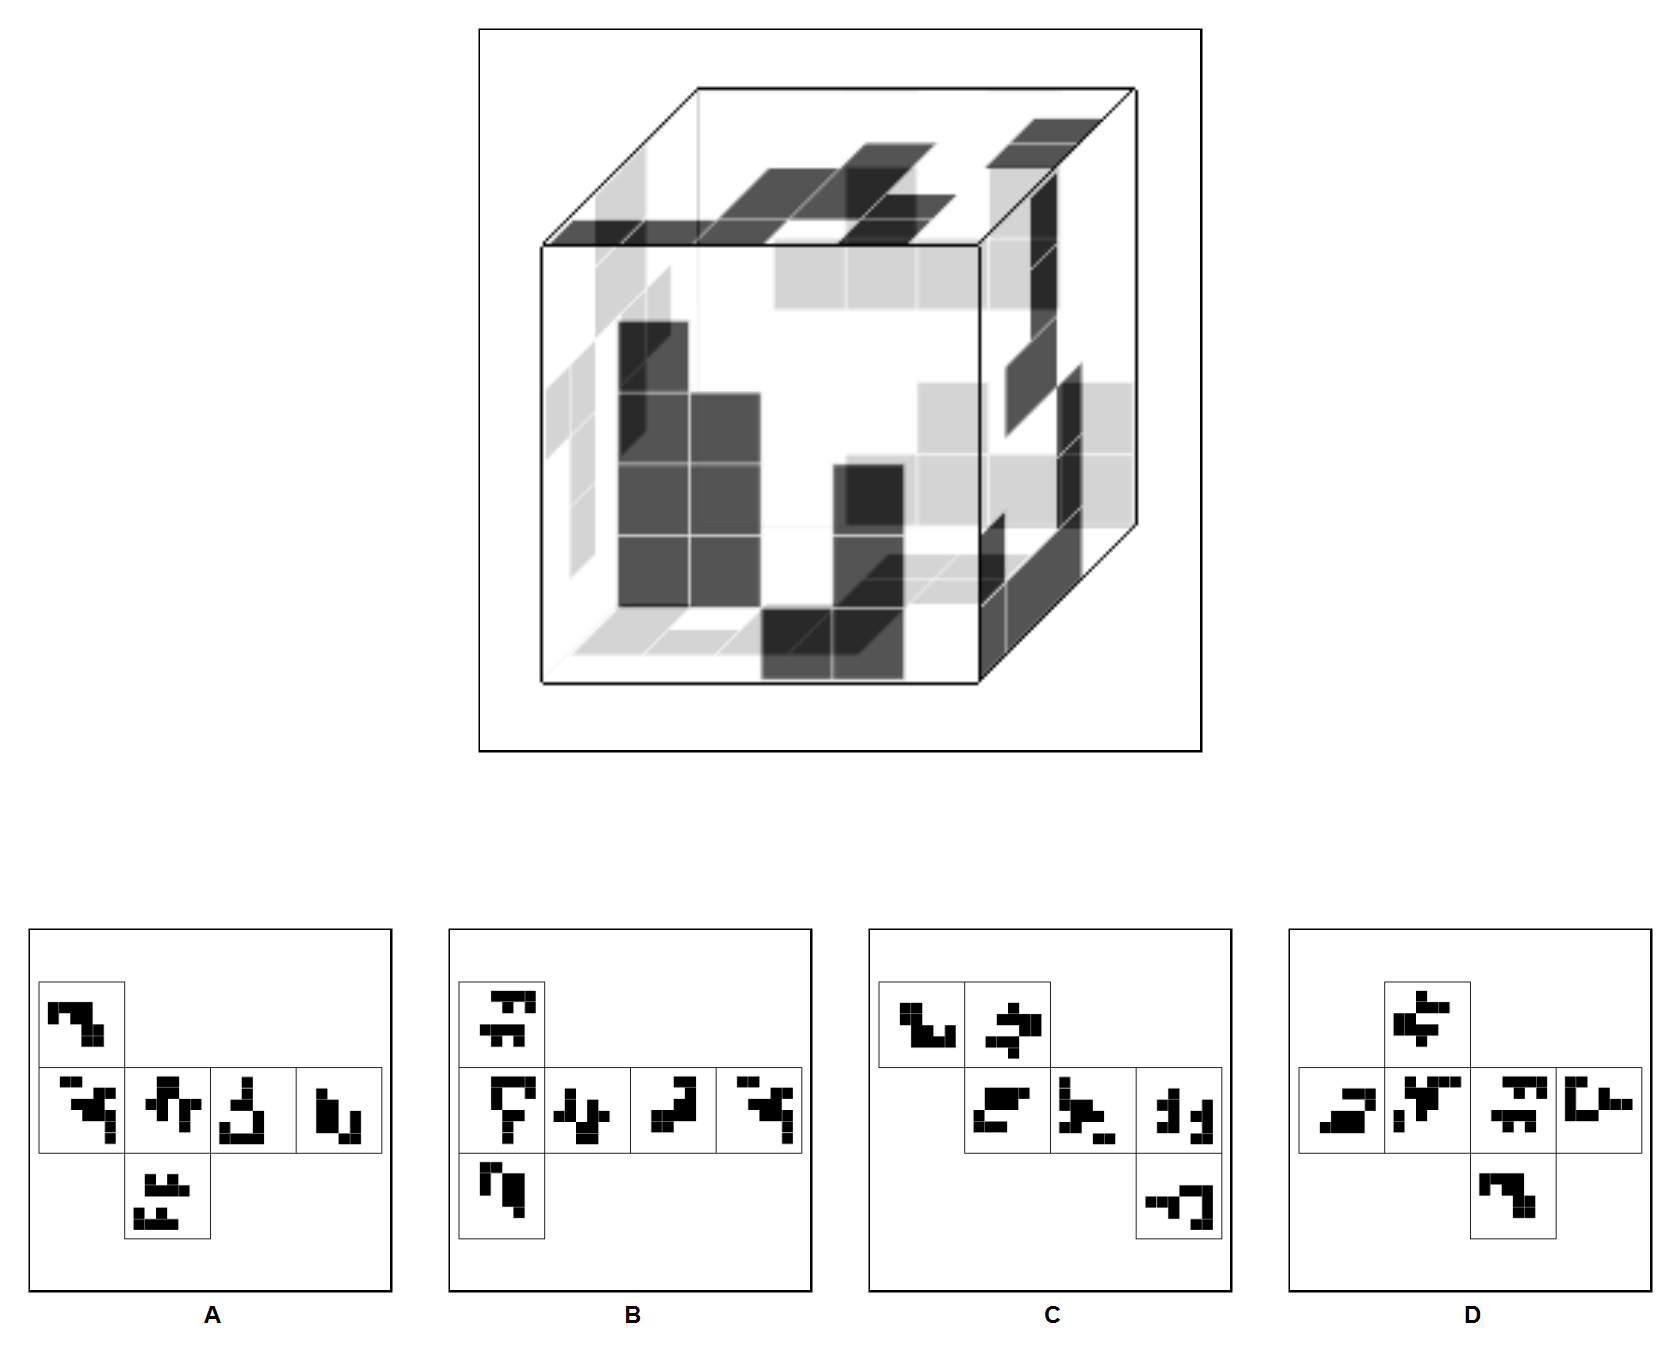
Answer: C